Aerial crown-view tile of a tropical tree (Barro Colorado Island, Panama), acquired 20250915:
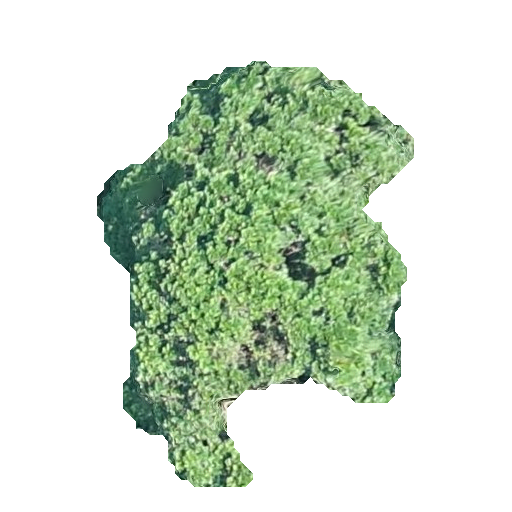
Species: Calophyllum longifolium
GBIF accepted scientific name: Calophyllum longifolium
Crown area: 127.168 m²